Question: I'm trying to 'loop' through results like the following html is setup with javascript. (Parsing XML in Javascript) But I can't work out how to loop through more than one variable at a time. Basically I keep having the surname loop and loop in one line.
'''
<div class="files-box">
<img class="replace-2x file-image" width="32" src="images/files/doc.png" alt="img">
<p class="file-title" id="list">[SURNAME]</p>
<a href="#" class="file-href file-open">[PHONE NUMBER]</a>
<a href="#" class="file-href">[CALLLINK]</a>
<div class="clear"></div>
</div>
</div>
'''
Here is my Javascript
'''
function onDeviceReady()
{
$.ajax({
type: 'GET',
url: 'Lookupbysurname.aspx?surname=beech',
dataType: 'xml',
success: function(xmlDoc) {
var $xml = $(xmlDoc);
$xml.find('Surname').each(function() {
$("#list").append($(this).text());
});
}
});
}
</script>
'''
Basically I'm trying to loop through the xml results (surname, phone number and callink) and re-create the html above each time with the [SURNAME] etc variables replaced by the correct result. It's going in a phonegap app
EDIT: Below as requested is the XML layout
'''
<Results>
<Result>
<FirstName>Tom</FirstName>
<Surname>Bedh</Surname>
<Company>Company INC/Company>
<Job_Title>Test Title</Job_Title>
<callID>10582</callID>
<CompanyID>10001</CompanyID>
</Result>
</Results>
'''
Heres what keeps happening in the current layout

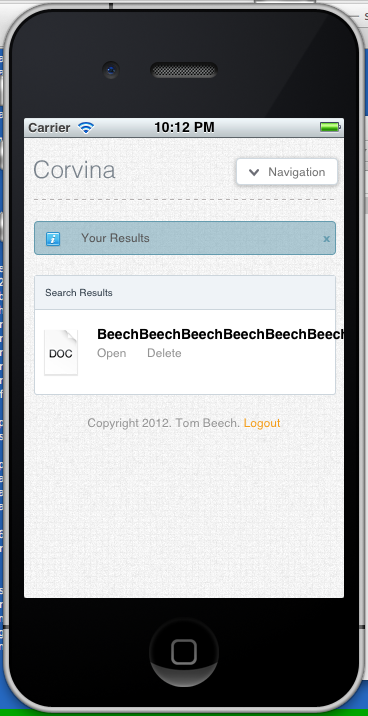
Answer: Try something like this. First you need to change your HTML structure:
'''
<div id="container">
<div class="files-box">
<img class="replace-2x file-image" width="32" src="images/files/doc.png" alt="img">
<p class="file-title surname">[SURNAME]</p>
<a href="#" class="file-href file-open phone-number">[PHONE NUMBER]</a>
<a href="#" class="file-href call-link">[CALLLINK]</a>
<div class="clear"></div>
</div>
</div>
'''
jQuery:
'''
var $block = $('#container .files-box').remove();
$xml.find('Result').each(function() {
var $result = $(this),
$myblock = $block.clone();
$myblock.find(".surname").text($result.find('Surname').text());
$myblock.find(".phone-number").text($result.find('Phone').text());
$myblock.find(".call-link").text($result.find('callID').text());
$('#container').append($myblock);
});
'''
<URL>